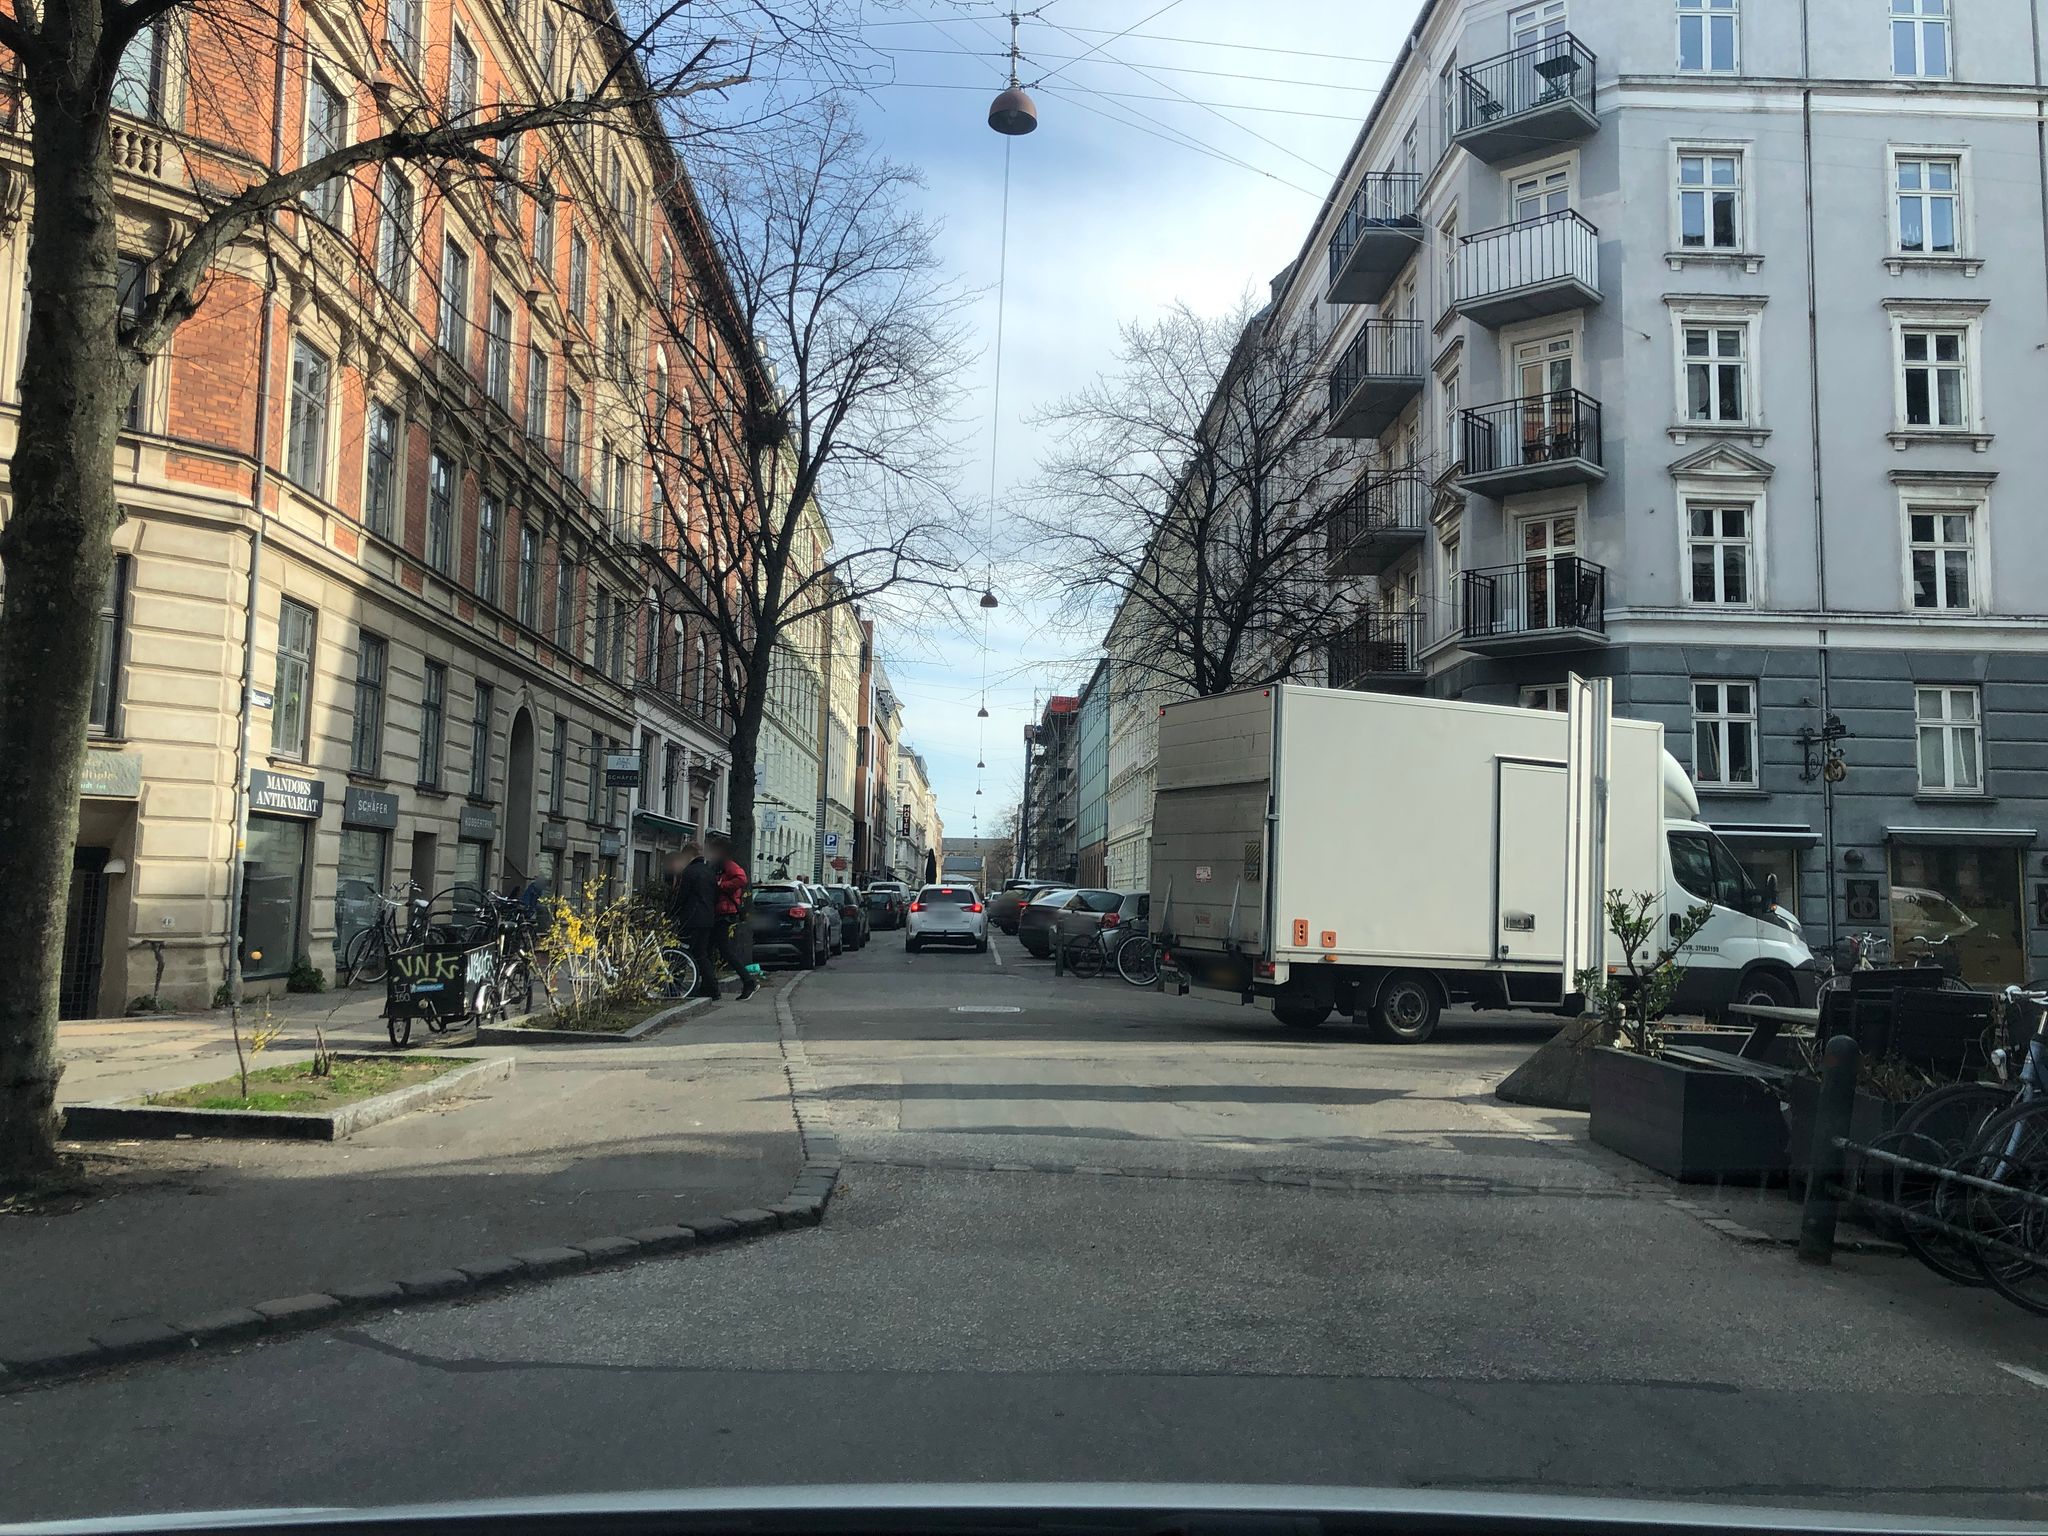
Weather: clear
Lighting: day
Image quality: good
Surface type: driving surface
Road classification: service, footway, residential
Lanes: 1
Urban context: urban centre
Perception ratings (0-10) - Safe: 1.54, Lively: 8.23, Beautiful: 3.06, Boring: 6.39, Depressing: 3.95, Wealthy: 9.45